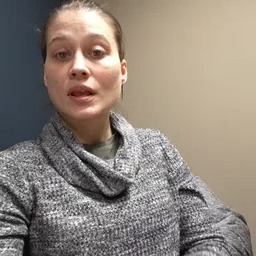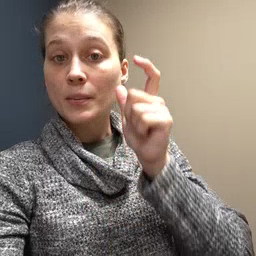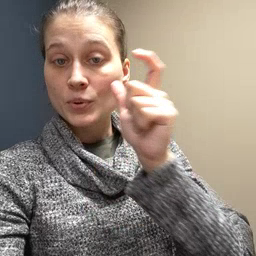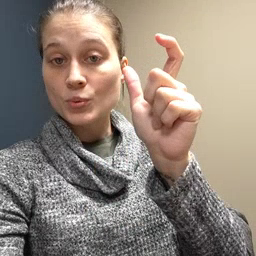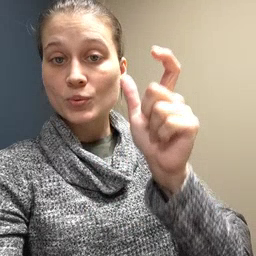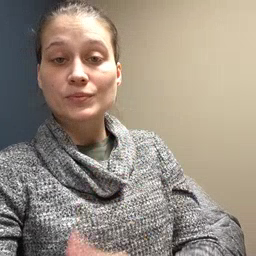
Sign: moon